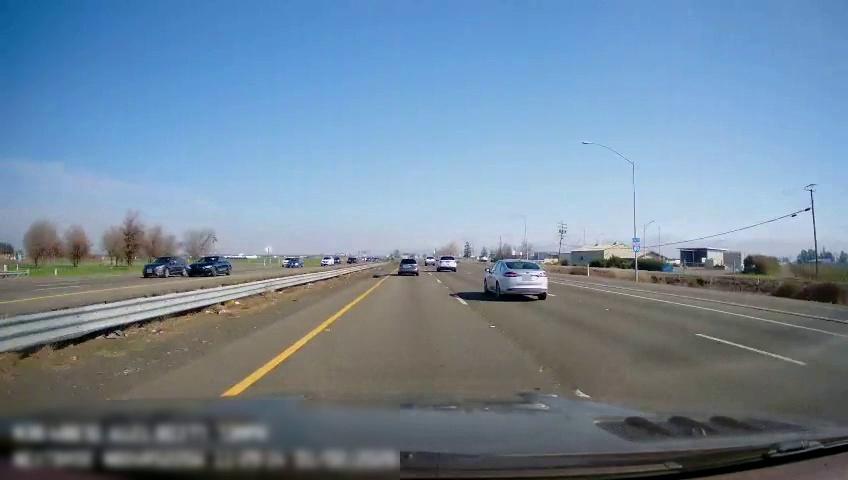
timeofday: Day
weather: Sunny
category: Drivable Space
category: Drivable Space
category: Vehicles | Car
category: Vehicles | Car
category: Vehicles | Car
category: Vehicles | Car
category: Vehicles | SUV
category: Vehicles | Car
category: Vehicles | Car
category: Vehicles | SUV
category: Vehicles | SUV
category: Vehicles | SUV
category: Vehicles | Truck
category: Lanes | Current Lane
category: Lanes | Current Lane
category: Lanes | Alternate Lane
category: Lanes | Alternate Lane
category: Lanes | Alternate Lane
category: Lanes | Opposite Lane
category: Lanes | Opposite Lane
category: Lanes | Opposite Lane
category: Traffic | Signs